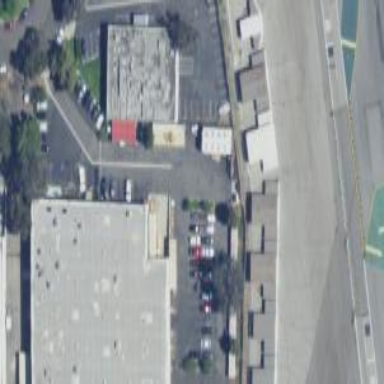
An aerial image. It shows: Warehouse.